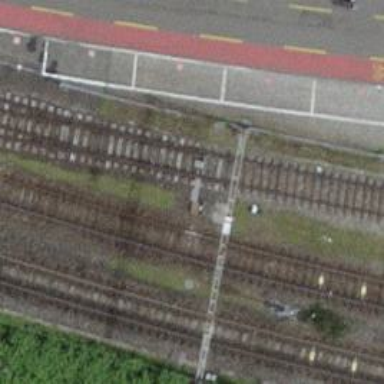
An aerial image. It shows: Railway switch.